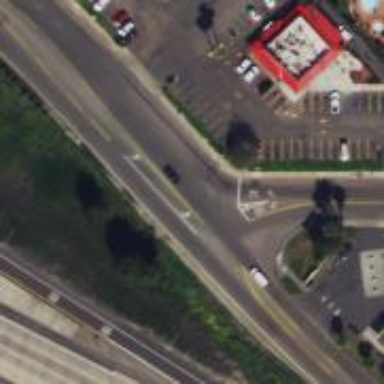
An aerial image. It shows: Road with stop sign.